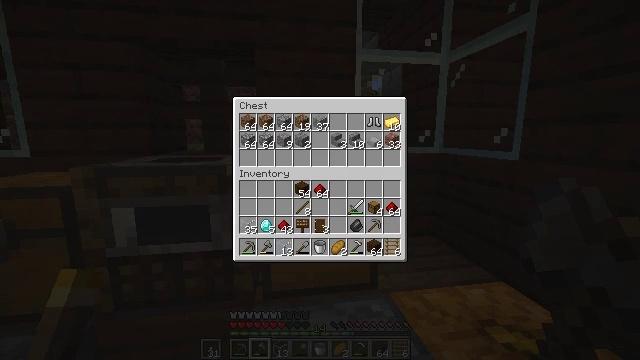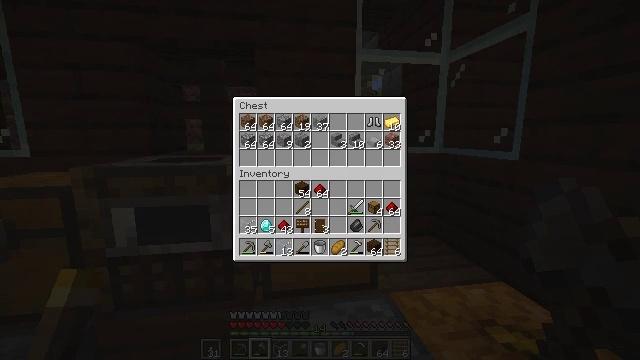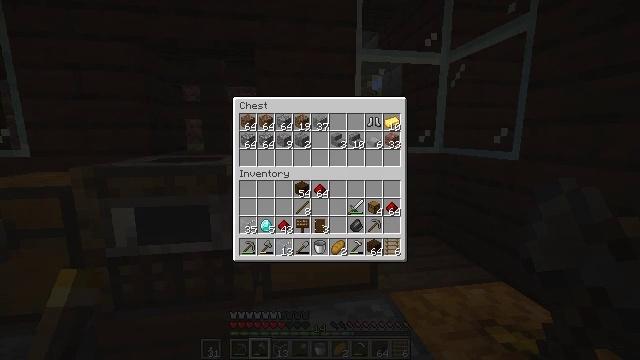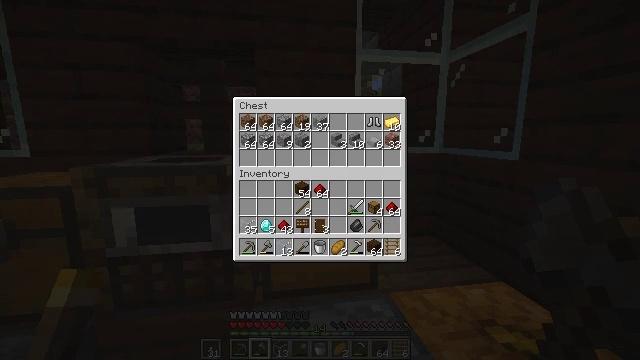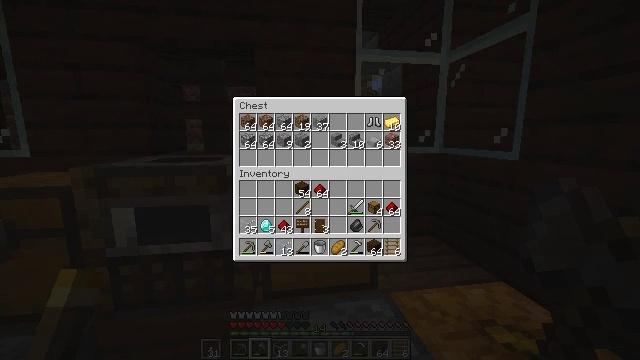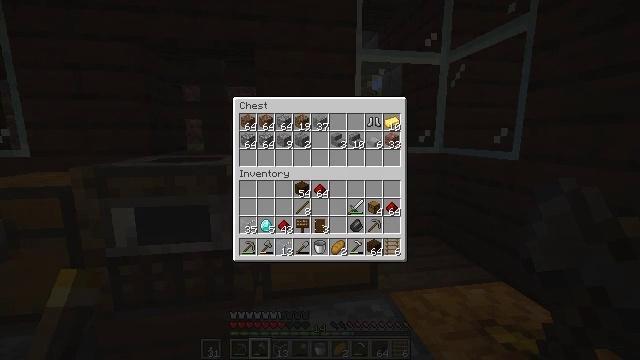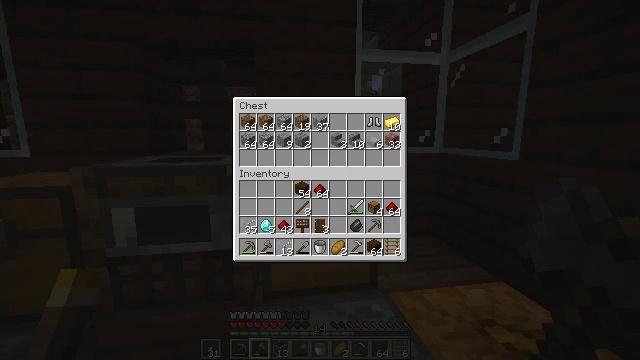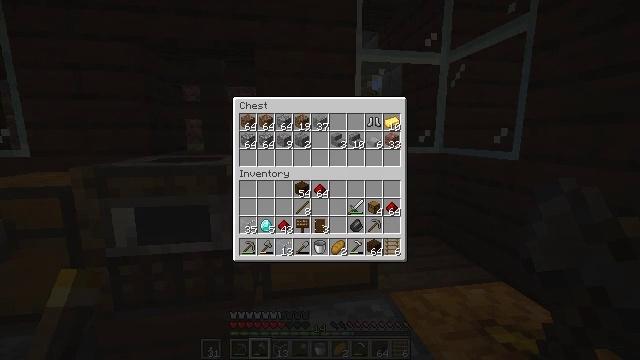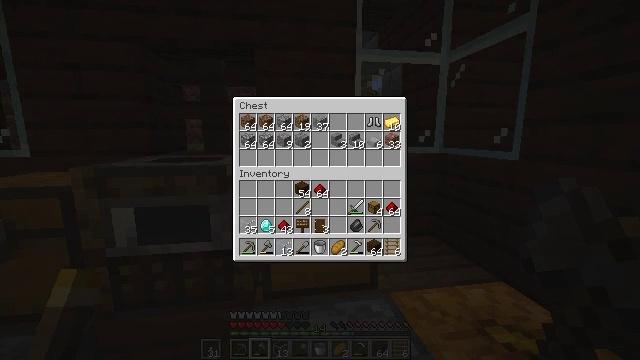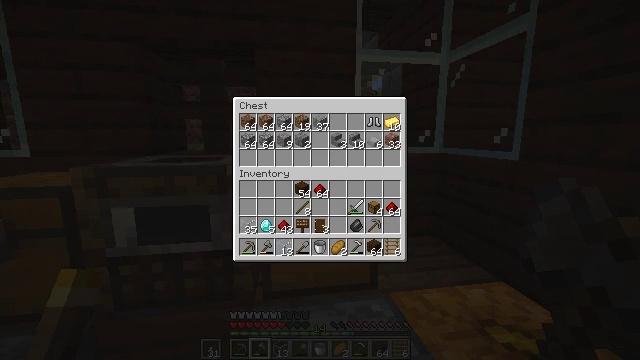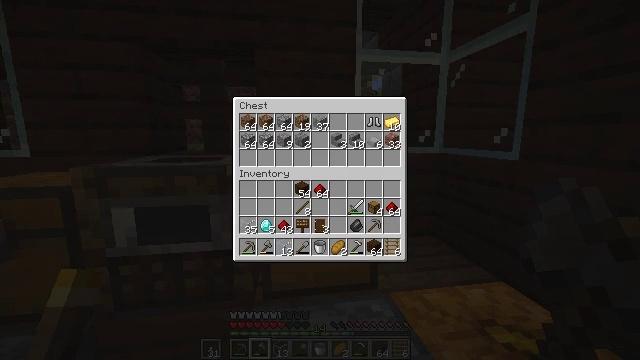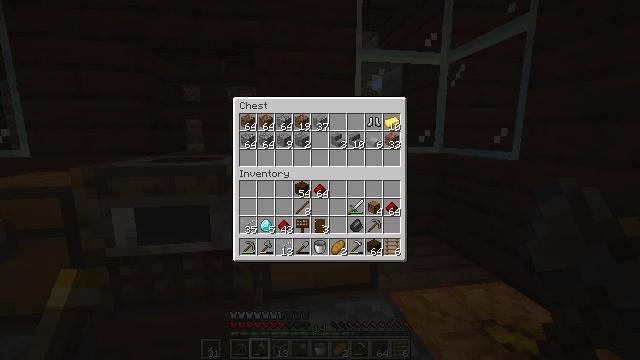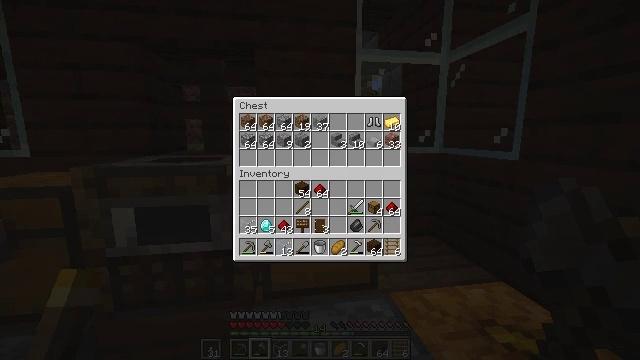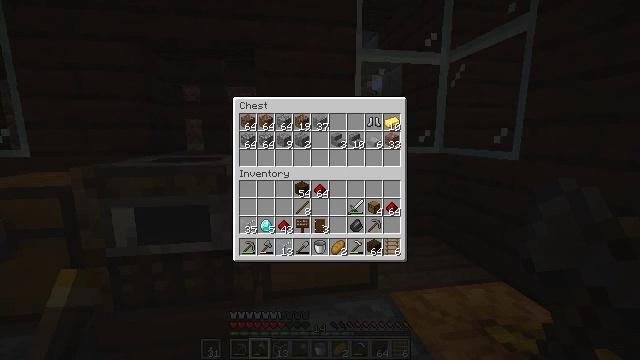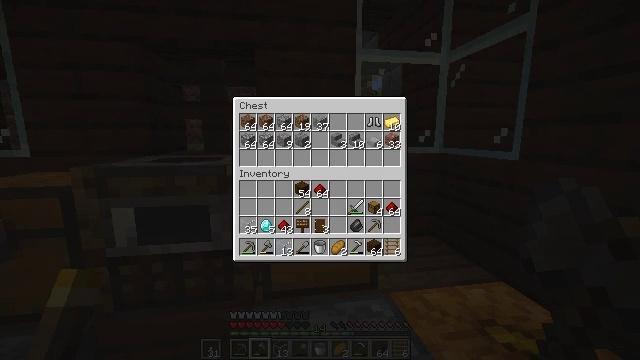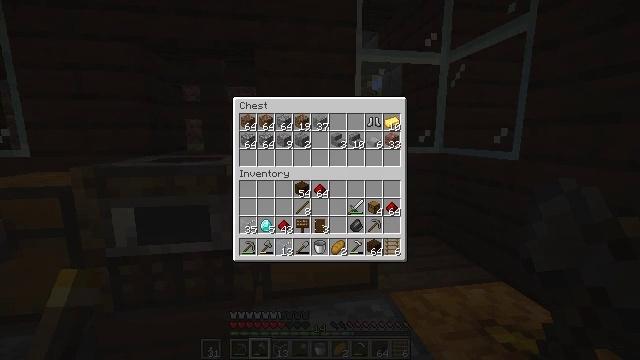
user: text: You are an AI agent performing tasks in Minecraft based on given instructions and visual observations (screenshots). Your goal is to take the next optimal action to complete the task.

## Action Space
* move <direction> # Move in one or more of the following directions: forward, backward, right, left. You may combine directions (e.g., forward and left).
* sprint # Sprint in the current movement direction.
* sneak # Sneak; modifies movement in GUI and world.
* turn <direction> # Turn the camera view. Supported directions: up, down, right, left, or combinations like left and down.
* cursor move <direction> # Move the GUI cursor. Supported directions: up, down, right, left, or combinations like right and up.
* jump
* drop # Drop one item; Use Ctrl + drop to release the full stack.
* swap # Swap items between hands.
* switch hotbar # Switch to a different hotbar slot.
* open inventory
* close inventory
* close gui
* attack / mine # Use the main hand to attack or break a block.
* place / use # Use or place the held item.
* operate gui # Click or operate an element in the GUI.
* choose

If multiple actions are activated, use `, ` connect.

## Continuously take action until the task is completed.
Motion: motion action
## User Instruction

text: Craft some cobblestone wall using the crafting table.
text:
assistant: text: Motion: no_op
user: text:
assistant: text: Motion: no_op
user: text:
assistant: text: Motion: no_op
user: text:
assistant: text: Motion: no_op
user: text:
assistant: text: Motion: no_op
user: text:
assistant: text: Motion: no_op
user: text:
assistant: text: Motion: no_op
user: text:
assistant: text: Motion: no_op
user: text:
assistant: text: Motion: no_op
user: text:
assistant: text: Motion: no_op
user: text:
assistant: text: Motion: no_op
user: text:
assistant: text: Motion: no_op
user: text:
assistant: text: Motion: no_op
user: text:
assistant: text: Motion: no_op
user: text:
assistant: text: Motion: no_op
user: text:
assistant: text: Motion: no_op
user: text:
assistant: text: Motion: no_op
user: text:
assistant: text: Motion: no_op
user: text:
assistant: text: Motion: no_op
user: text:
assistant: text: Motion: no_op
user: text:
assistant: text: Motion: no_op
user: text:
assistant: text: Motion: no_op
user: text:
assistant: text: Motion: no_op
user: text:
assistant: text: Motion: no_op
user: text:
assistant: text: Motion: no_op
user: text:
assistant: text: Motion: no_op
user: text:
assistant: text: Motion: no_op
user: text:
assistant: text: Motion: no_op
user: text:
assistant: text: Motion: no_op
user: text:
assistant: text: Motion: no_op